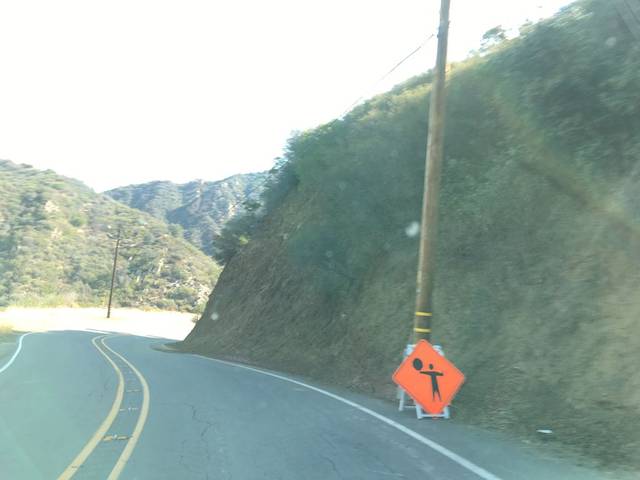
Region: United States
Coordinates: 34.093, -118.65